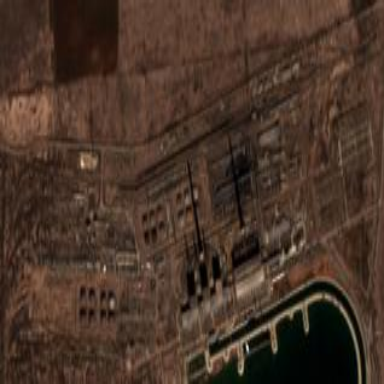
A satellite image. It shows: Industrial area with coal-powered plant.